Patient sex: M
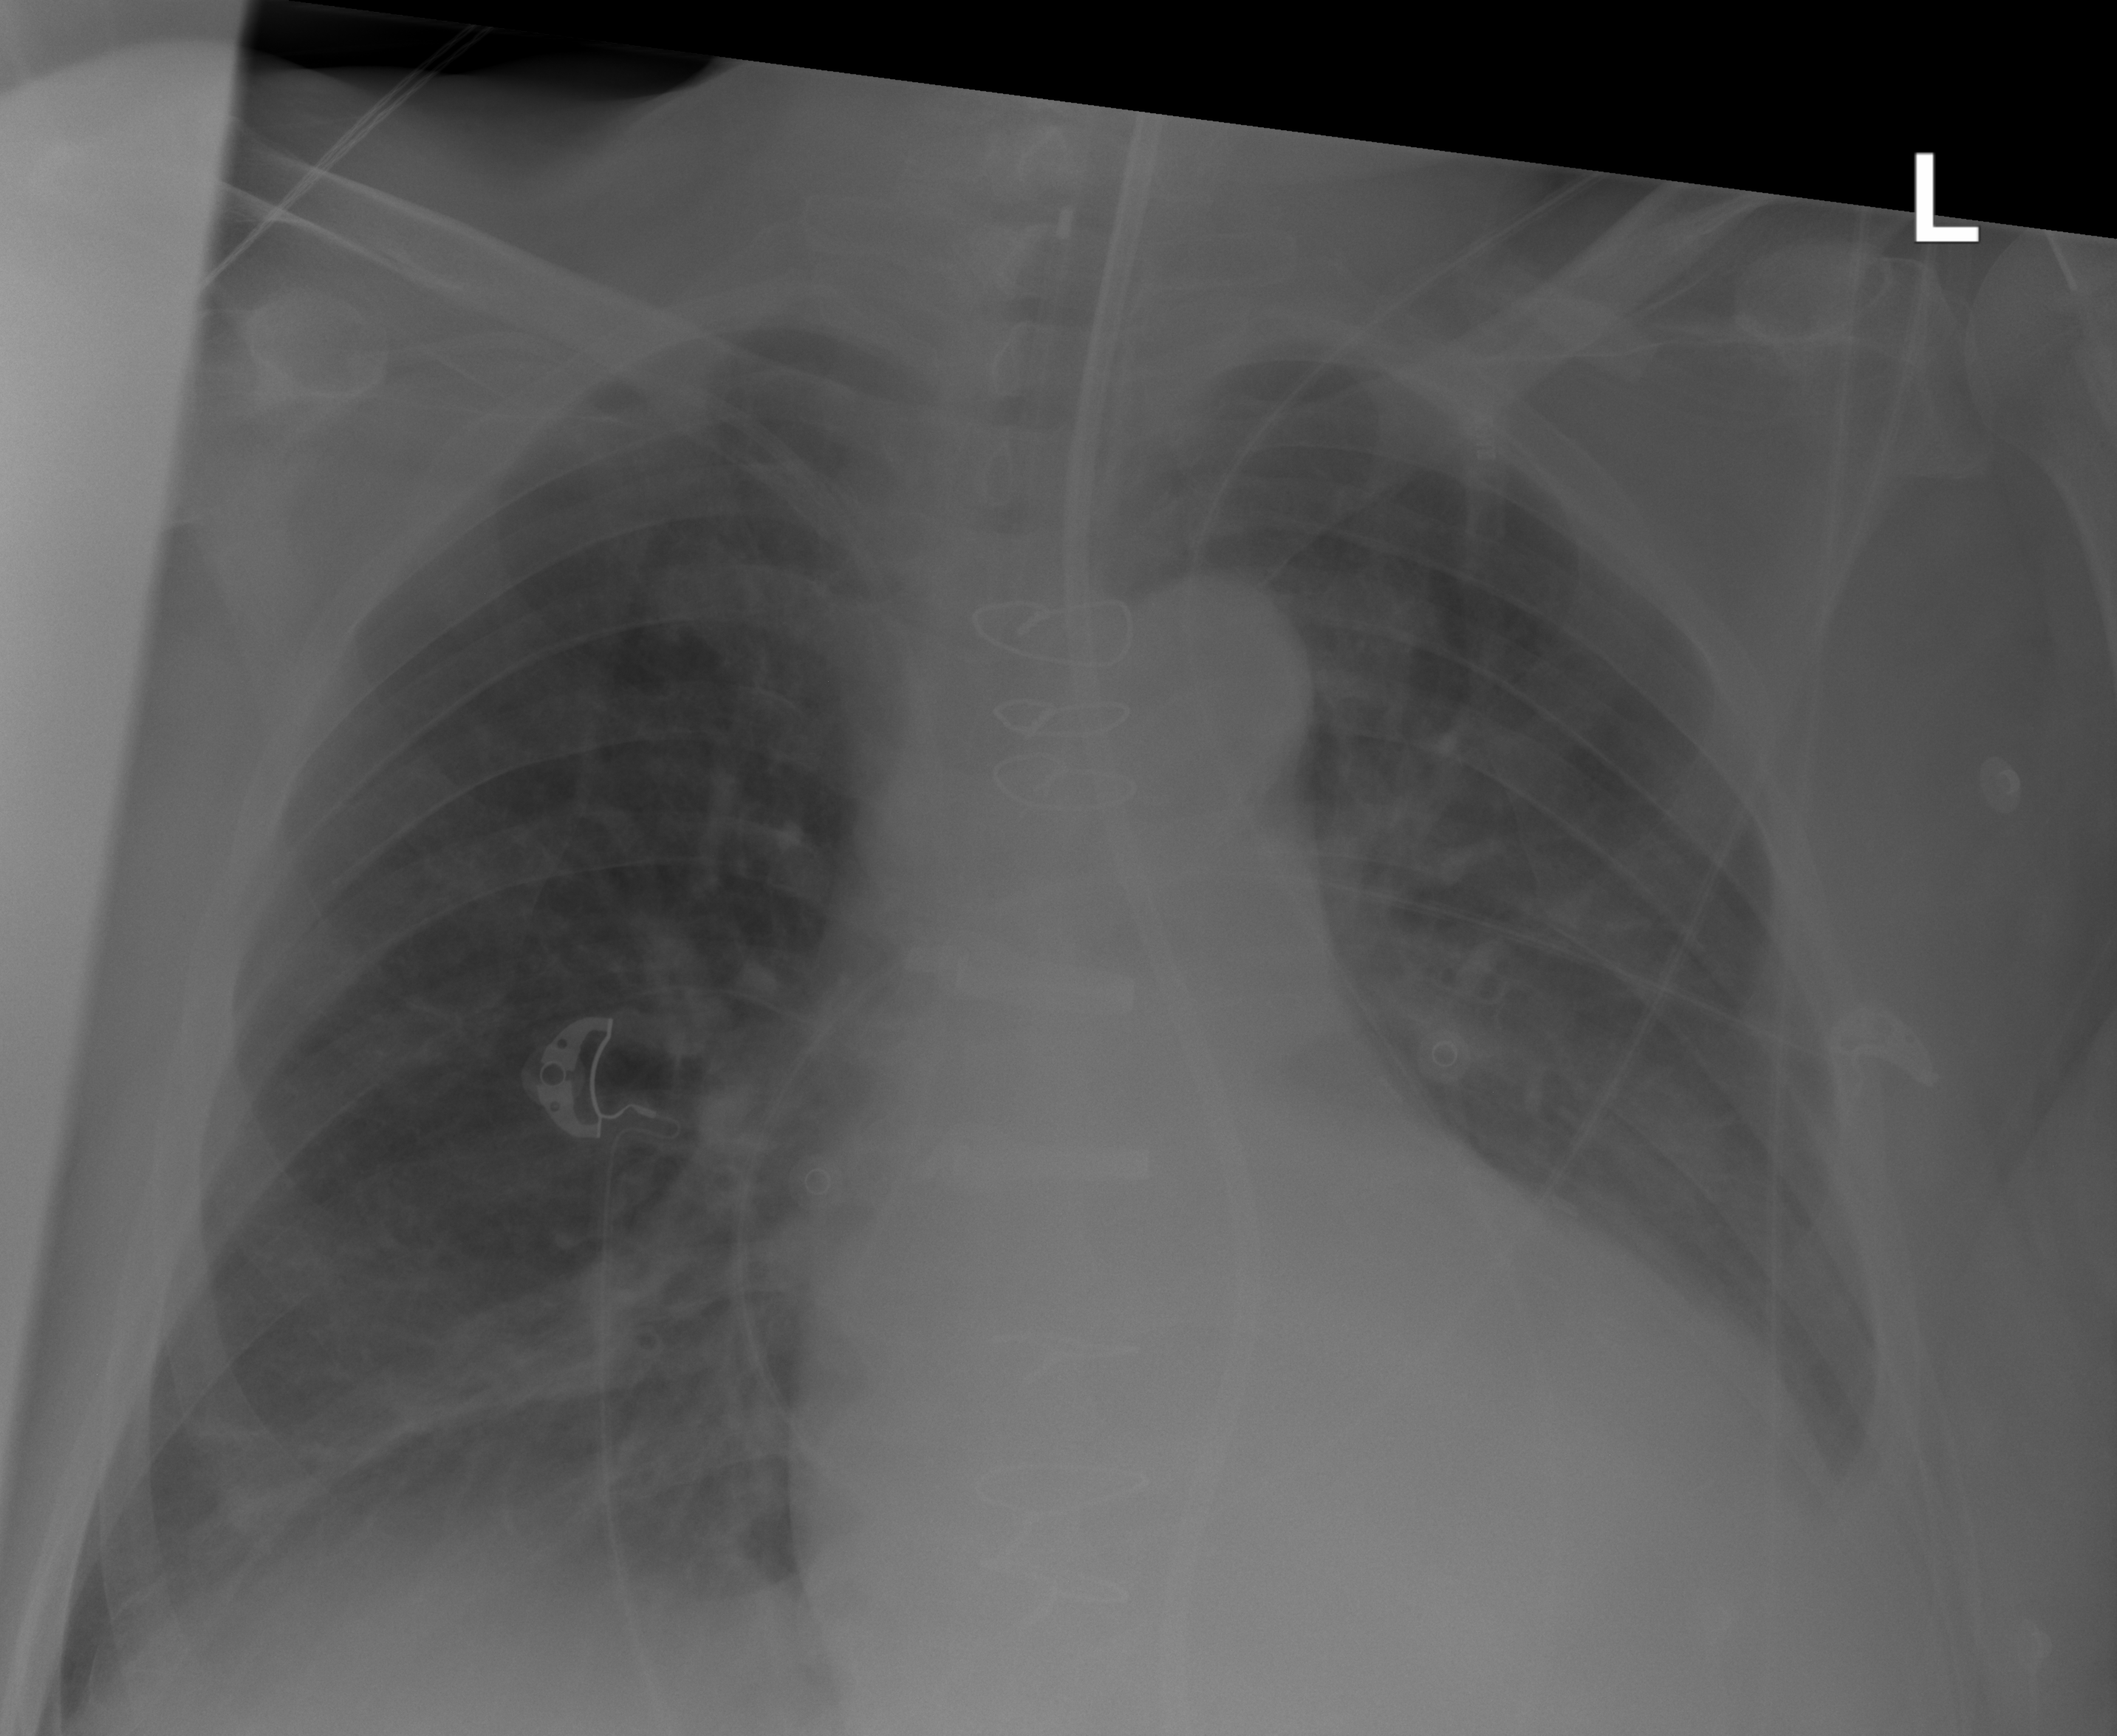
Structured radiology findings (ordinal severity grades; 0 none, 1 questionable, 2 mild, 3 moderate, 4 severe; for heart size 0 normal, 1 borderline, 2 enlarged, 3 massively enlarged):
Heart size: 2
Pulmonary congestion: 0
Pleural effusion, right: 2
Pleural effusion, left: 2
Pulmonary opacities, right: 1
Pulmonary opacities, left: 1
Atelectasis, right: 1
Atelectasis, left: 2